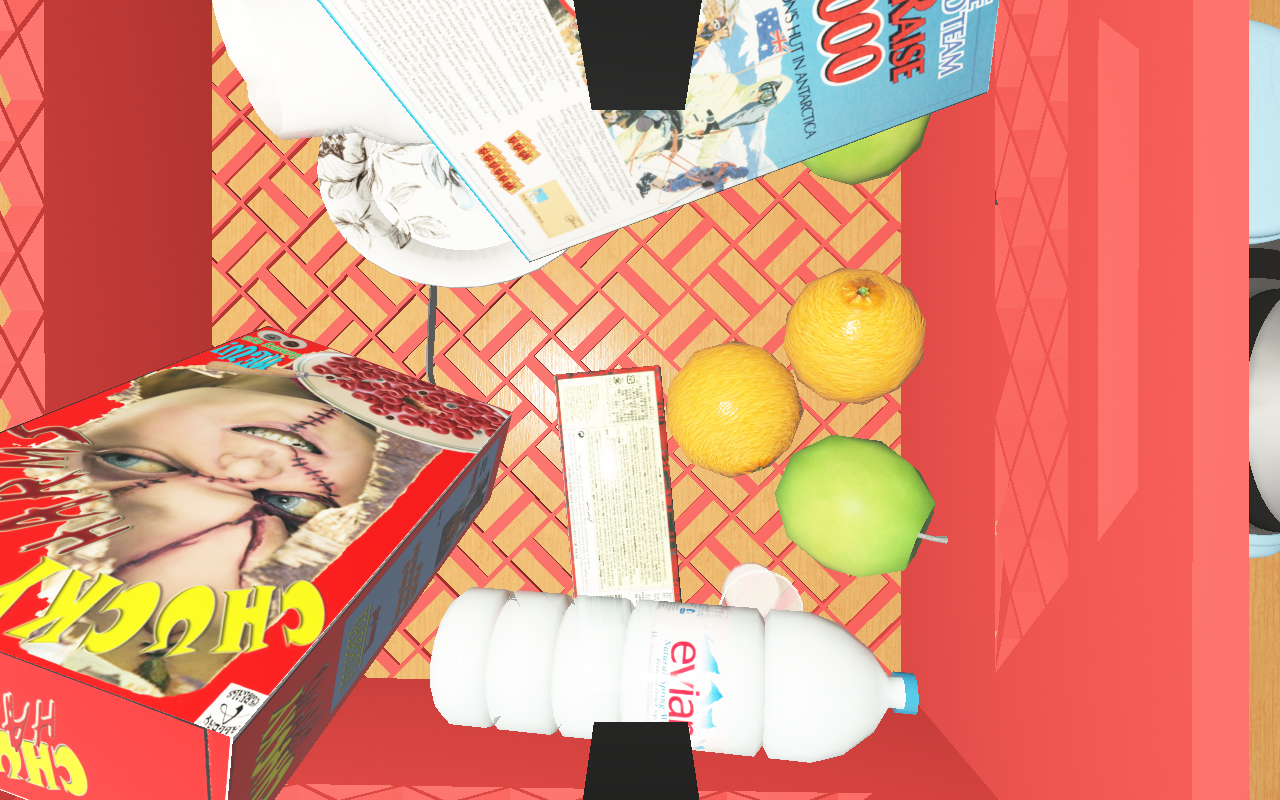
Objects in the scene:
carafe
water bottle
apple
apple
orange
orange
plate
glass
wineglass
jam jar
cereal box